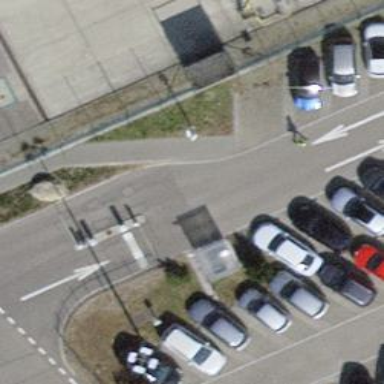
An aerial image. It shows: Lift gate barrier.